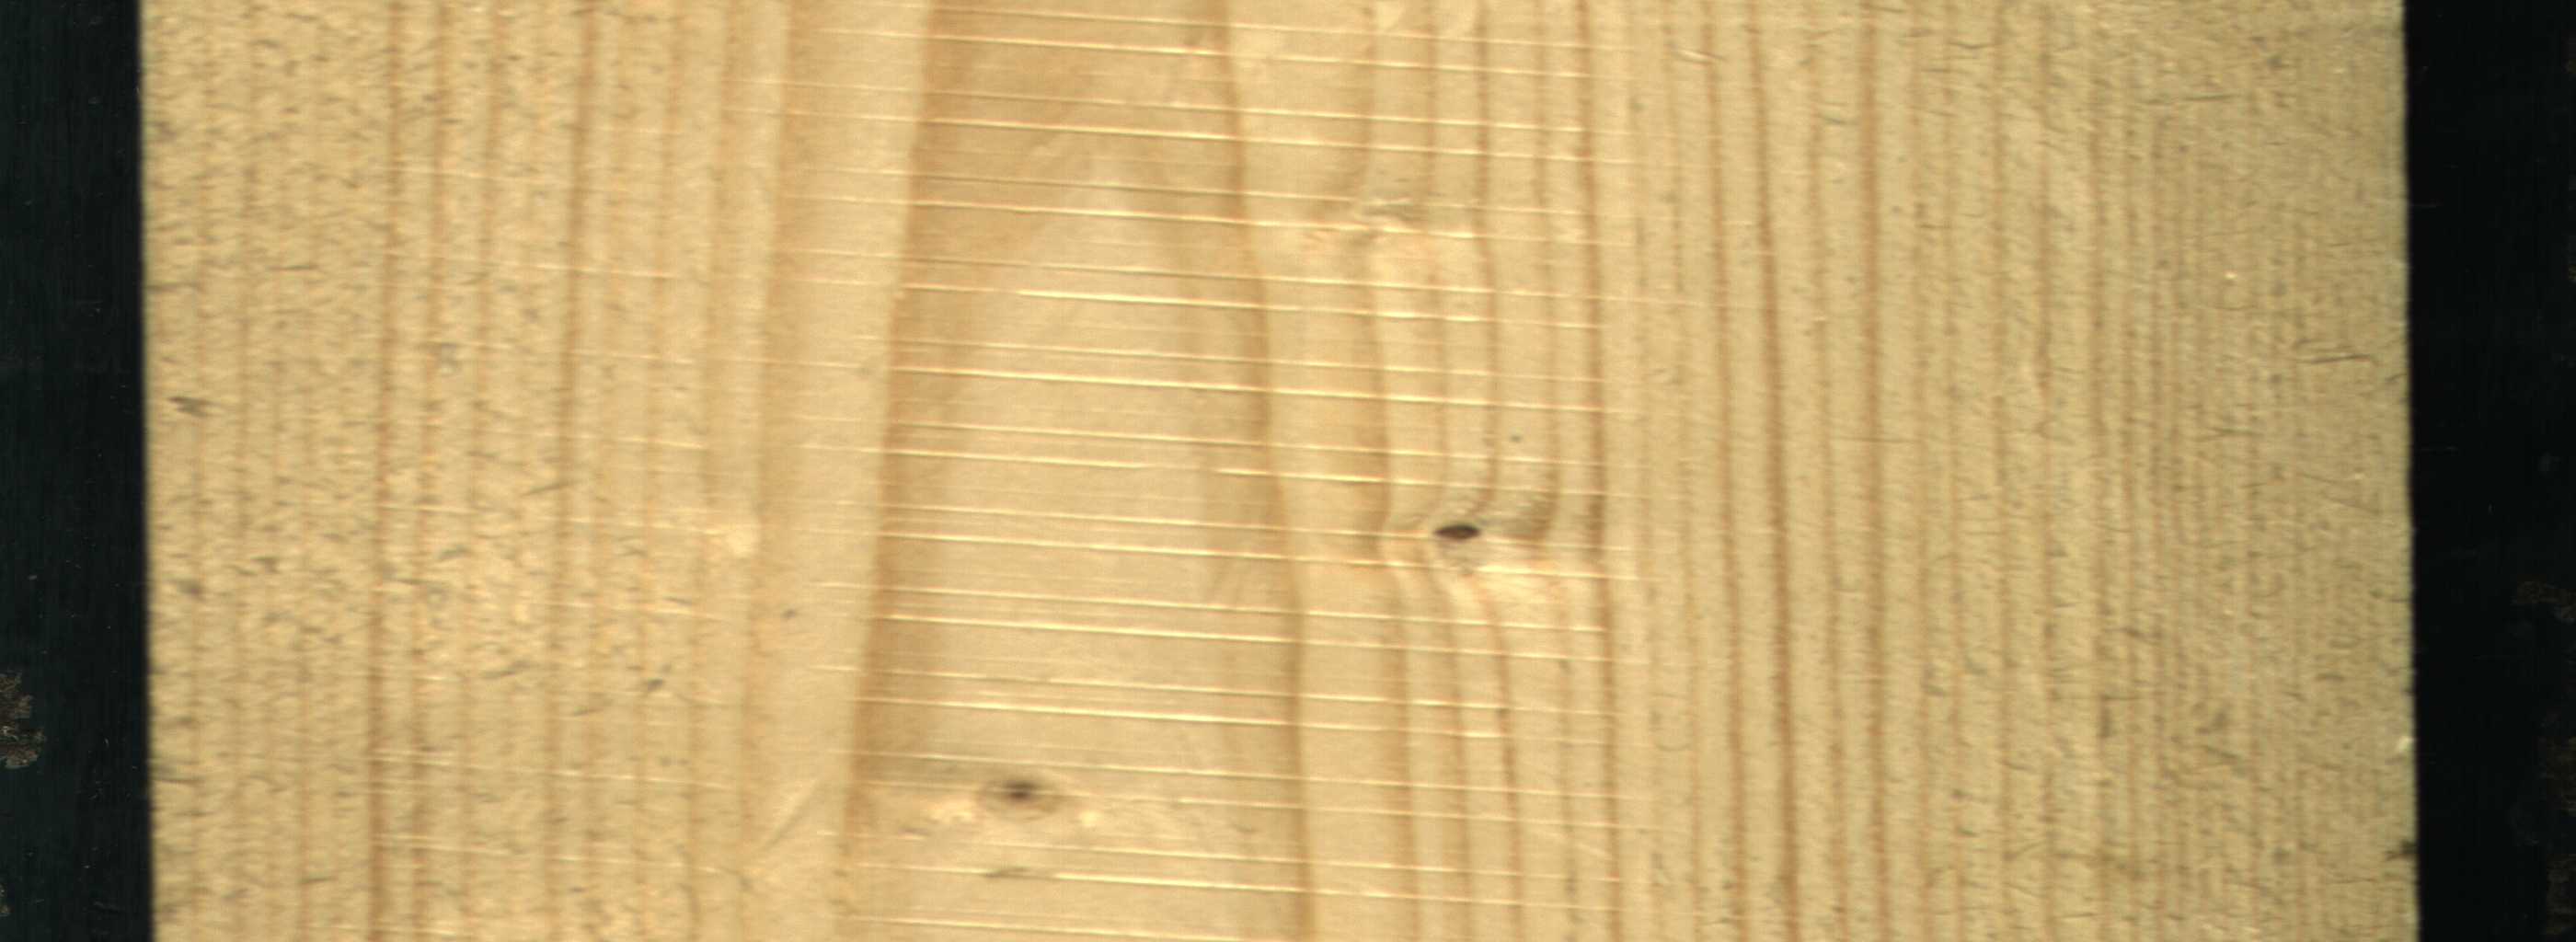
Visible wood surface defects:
Live_Knot
Live_Knot